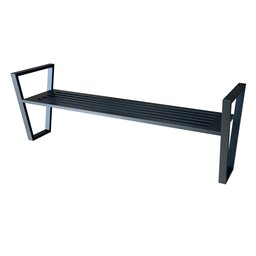
Label: furniture